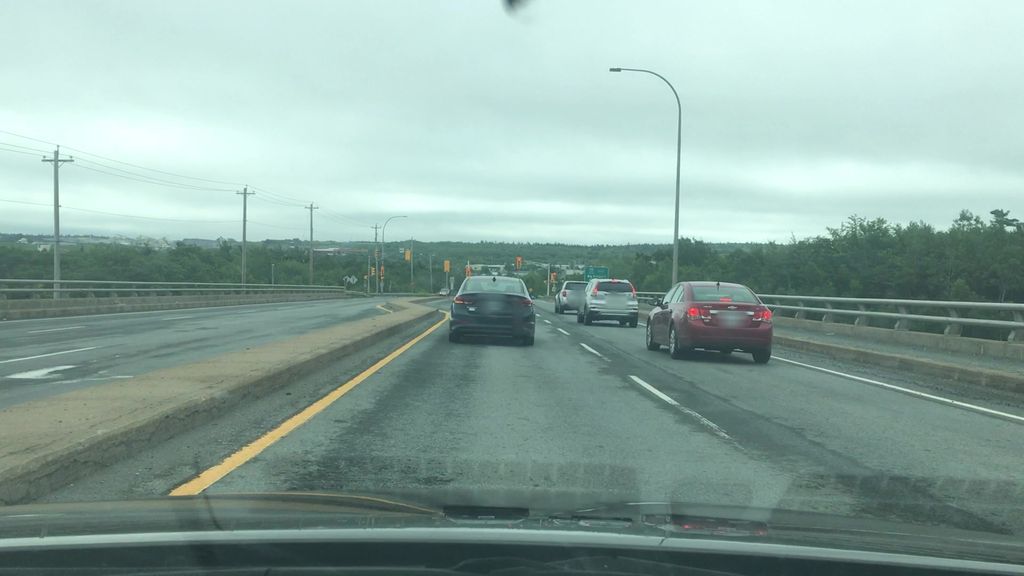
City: halifax